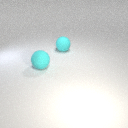
large cyan rubber sphere to the right of large cyan rubber sphere